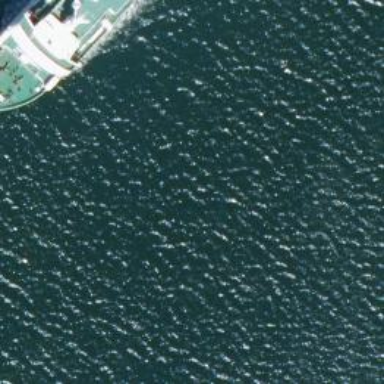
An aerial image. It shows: Tertiary ferry.